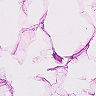
Metastatic tissue present: no